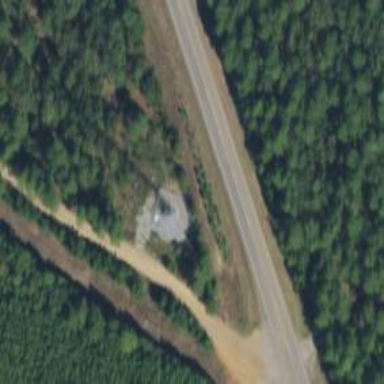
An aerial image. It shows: Communications tower.